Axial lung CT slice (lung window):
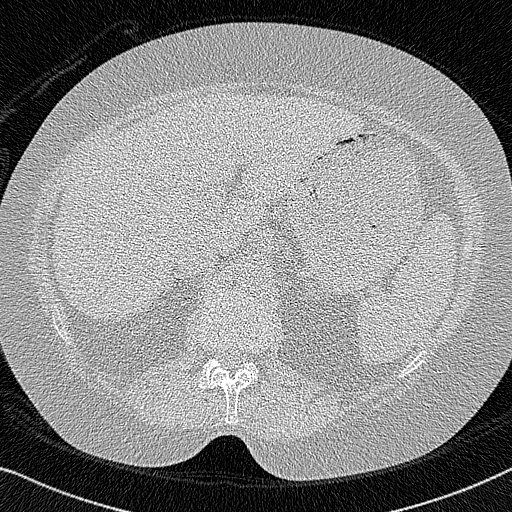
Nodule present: no